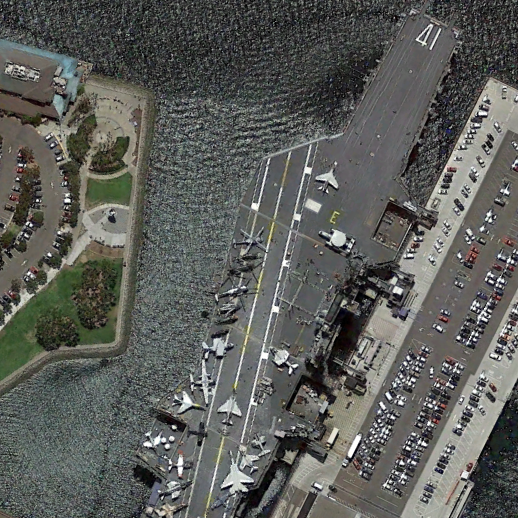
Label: Midway-class_aircraft_carrier